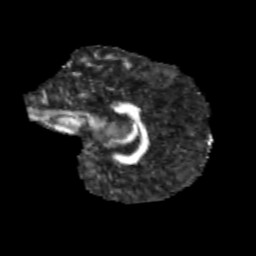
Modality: FA
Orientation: sagittal
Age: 10
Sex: male
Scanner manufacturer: siemens
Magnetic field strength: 3 T
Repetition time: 3.8 s
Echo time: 0.07 s